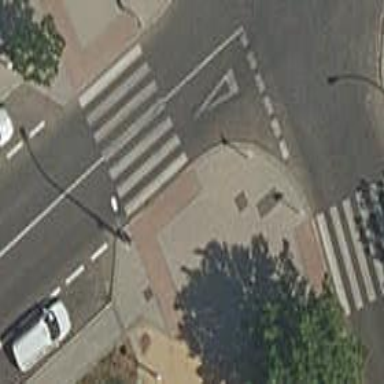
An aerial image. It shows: Uncontrolled zebra crossing on the road.